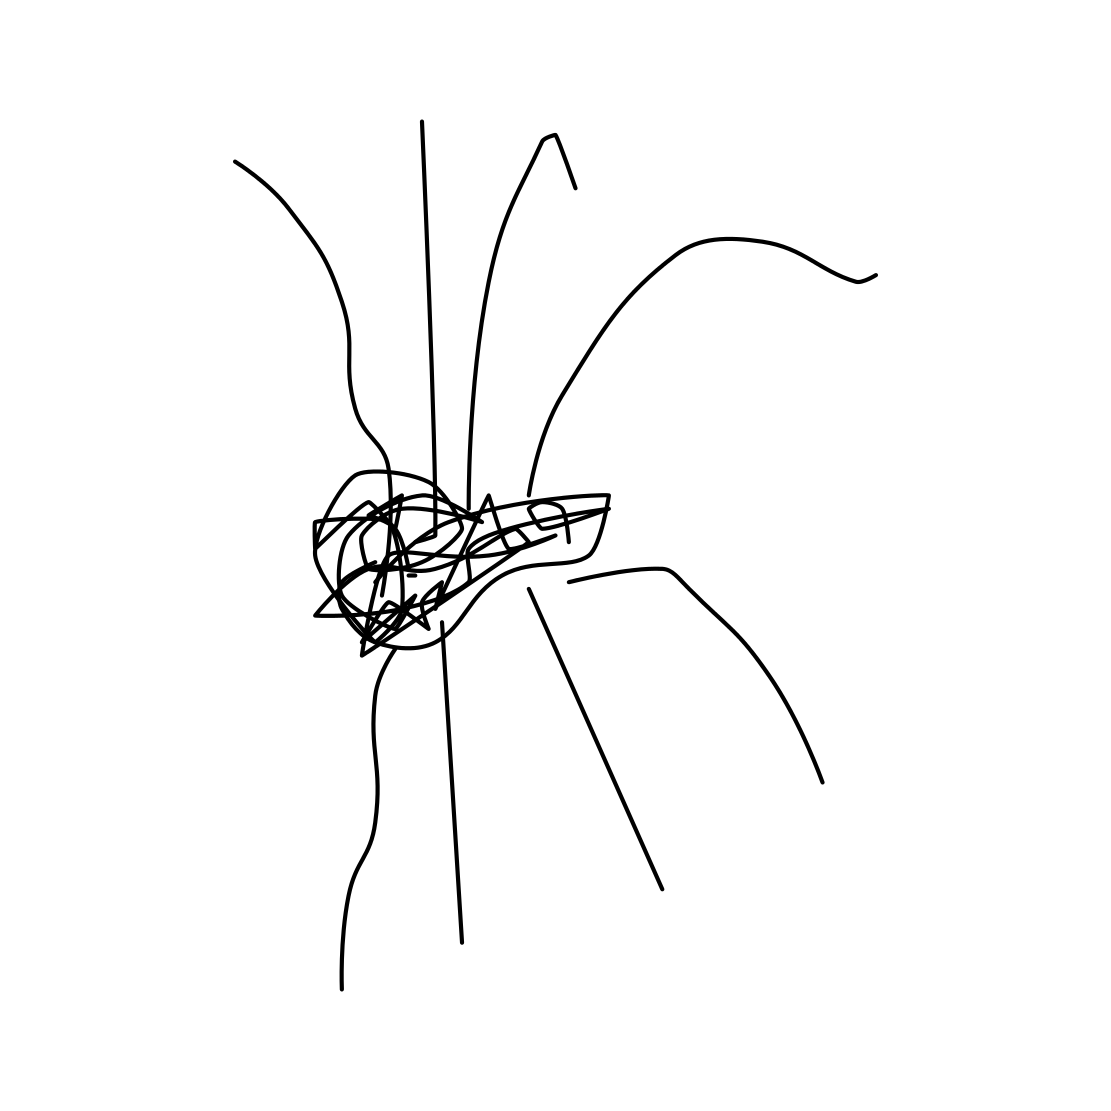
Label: spider